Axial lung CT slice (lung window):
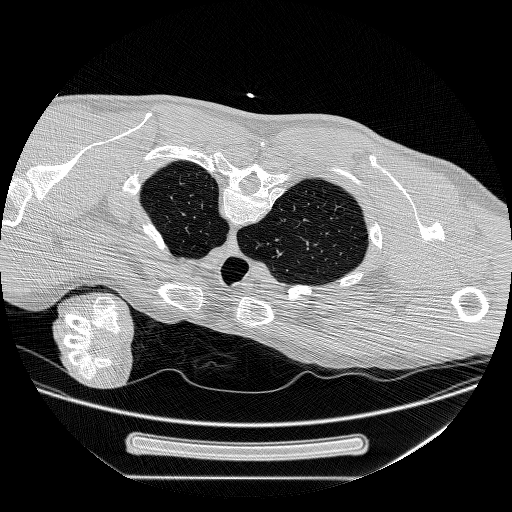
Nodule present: no